Aerial crown-view tile of a tropical tree (Barro Colorado Island, Panama), acquired 20240716:
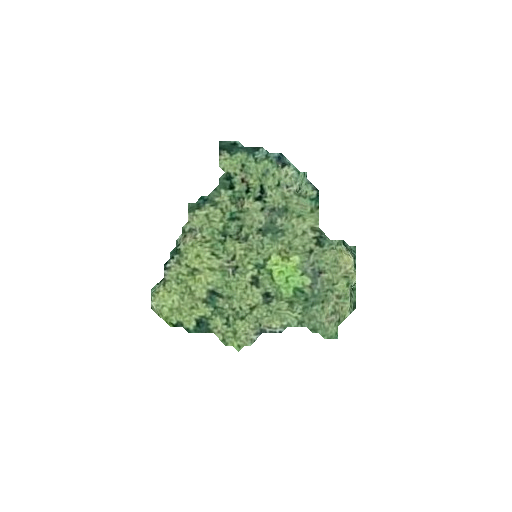
Species: Tachigali panamensis
GBIF accepted scientific name: Tachigali panamensis
Crown area: 42.822 m²